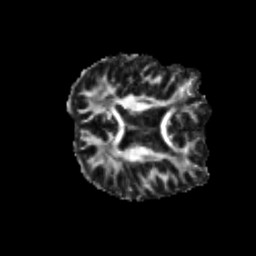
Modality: FA
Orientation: axial
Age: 36
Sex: male
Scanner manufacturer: siemens
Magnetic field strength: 3 T
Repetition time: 3.5 s
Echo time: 0.104 s